Question: I have a task where I need to traverse a tree (checking/un-checking individual items). I've written the code and it works correctly but slow at times. Please help me improve it.
Here is how it is suppose to work:
1. Un-checking the parent unchecks all children of that parent
2. Un-checking the (one or more) child nodes un-checks the parent
3. Checking the parent automatically checks all it's children
4. When all children are checked the parent gets checked as well automatically this should also work with any depth tree..so if there are 3 level deep nodes unchecking the most inner child will uncheck the First parent of each node.
Few other considerations:
Css classes:
- -
So:
- - -
I hope this illustration will help:

And part of HTML source code:
'''
<ul class='treeList2b'><li class='open'> <div class="tlWrap clearfix marked checked" style="padding-left:30px;"><input type="checkbox" checked="checked" class="checkbox" name="SelectedBranch" id="SelectedBranch"><span>Aparatura elektryczna, elektroenergetyka </span></div>
<ul class='treeList2b'><li class='open'> <div class="tlWrap clearfix marked checked" style="padding-left:60px;"><input type="checkbox" checked="checked" class="checkbox" name="SelectedBranch" id="SelectedBranch"><span>Silniki, napedy, automatyka naped&#243;w </span></div>
<ul class='treeList2b'><li class='open'> <div class="tlWrap clearfix marked checked" style="padding-left:90px;"><input type="checkbox" checked="checked" class="checkbox" name="SelectedBranch" id="SelectedBranch"><span>Silniki i napedy przemyslowe </span></div>
<ul class='treeList2b'><li class='open'> <div class="tlWrap clearfix marked checked" style="padding-left:120px;"><input type="checkbox" checked="checked" class="checkbox" name="SelectedBranch" id="SelectedBranch"><span>Pradu stalego </span></div>
</li><li class='open'> <div class="tlWrap clearfix marked checked" style="padding-left:120px;"><input type="checkbox" checked="checked" class="checkbox" name="SelectedBranch" id="SelectedBranch"><span>Pradu przemiennego </span></div>
<ul class='treeList2b'><li class='open'> <div class="tlWrap clearfix marked checked" style="padding-left:150px;"><input type="checkbox" checked="checked" class="checkbox" name="SelectedBranch" id="SelectedBranch"><span>synchroniczne </span></div>
</li><li class='open'> <div class="tlWrap clearfix marked checked" style="padding-left:150px;"><input type="checkbox" checked="checked" class="checkbox" name="SelectedBranch" id="SelectedBranch"><span>asynchroniczne </span></div>
</li></ul></li><li class='open'> <div class="tlWrap clearfix marked checked" style="padding-left:120px;"><input type="checkbox" checked="checked" class="checkbox" name="SelectedBranch" id="SelectedBranch"><span>Silniki krokowe </span></div>
</li><li class='open'> <div class="tlWrap clearfix marked checked" style="padding-left:120px;"><input type="checkbox" checked="checked" class="checkbox" name="SelectedBranch" id="SelectedBranch"><span>Silowniki elektryczne </span></div>
<ul class='treeList2b'><li class='open'> <div class="tlWrap clearfix marked checked" style="padding-left:150px;"><input type="checkbox" checked="checked" class="checkbox" name="SelectedBranch" id="SelectedBranch"><span>Liniowe </span></div>
</li><li class='open'> <div class="tlWrap clearfix marked checked" style="padding-left:150px;"><input type="checkbox" checked="checked" class="checkbox" name="SelectedBranch" id="SelectedBranch"><span>Obrotowe </span></div>
</li></ul></li><li class='open'> <div class="tlWrap clearfix marked checked" style="padding-left:120px;"><input type="checkbox" checked="checked" class="checkbox" name="SelectedBranch" id="SelectedBranch"><span>Serwosilniki, serwonapedy </span></div>
</li><li class='open'> <div class="tlWrap clearfix marked checked" style="padding-left:120px;"><input type="checkbox" checked="checked" class="checkbox" name="SelectedBranch" id="SelectedBranch"><span>Inne </span></div>
</li></ul></li><li class='open'> <div class="tlWrap clearfix marked checked" style="padding-left:90px;"><input type="checkbox" checked="checked" class="checkbox" name="SelectedBranch" id="SelectedBranch"><span>Uklady zabezpieczen silnik&#243;w </span></div>
</li><li class='open'> <div class="tlWrap clearfix marked checked" style="padding-left:90px;"><input type="checkbox" checked="checked" class="checkbox" name="SelectedBranch" id="SelectedBranch"><span>Elektroniczne uklady sterowania naped&#243;w </span></div>
<ul class='treeList2b'><li class='open'> <div class="tlWrap clearfix marked checked" style="padding-left:120px;"><input type="checkbox" checked="checked" class="checkbox" name="SelectedBranch" id="SelectedBranch"><span>Przemienniki pradu stalego </span></div>
</li><li class='open'> <div class="tlWrap clearfix marked checked" style="padding-left:120px;"><input type="checkbox" checked="checked" class="checkbox" name="SelectedBranch" id="SelectedBranch"><span>Przemienniki czestotliwosci (falowniki) </span></div>
</li><li class='open'> <div class="tlWrap clearfix marked checked" style="padding-left:120px;"><input type="checkbox" checked="checked" class="checkbox" name="SelectedBranch" id="SelectedBranch"><span>Uklady lagodnego rozruchu (softstarty) </span></div>
</li><li class='open'> <div class="tlWrap clearfix marked checked" style="padding-left:120px;"><input type="checkbox" checked="checked" class="checkbox" name="SelectedBranch" id="SelectedBranch"><span>Sterowniki silnik&#243;w DC </span></div>
</li><li class='open'> <div class="tlWrap clearfix marked checked" style="padding-left:120px;"><input type="checkbox" checked="checked" class="checkbox" name="SelectedBranch" id="SelectedBranch"><span>Sterowniki silnik&#243;w krokowych </span></div>
<ul class='treeList2b'><li class='open'> <div class="tlWrap clearfix marked checked" style="padding-left:150px;"><input type="checkbox" checked="checked" class="checkbox" name="SelectedBranch" id="SelectedBranch"><span>Jednoosiowe </span></div>
</li><li class='open'> <div class="tlWrap clearfix marked checked" style="padding-left:150px;"><input type="checkbox" checked="checked" class="checkbox" name="SelectedBranch" id="SelectedBranch"><span>Wieloosiowe </span></div>
</li><li class='open'> <div class="tlWrap clearfix marked checked" style="padding-left:150px;"><input type="checkbox" checked="checked" class="checkbox" name="SelectedBranch" id="SelectedBranch"><span>Wieloosiowe z interpolacja </span></div>
</li></ul></li>
'''
...
And my script:
'''
<script type="text/javascript">
/*<![CDATA[*/
$(function(){
$('ul.treeList2b .checkbox').click(function(e){
e.stopPropagation();
var obj = $(this).closest('li').find(':checkbox');
obj.attr('checked', this.checked);
var childCnt=obj.size(); // get childrent count - when parent was clicked
var checkedCnt=obj.filter(':checked').length; // out of those get those that are checked
if (childCnt==checkedCnt){
obj.parents('li').each(function (index, element) {
var objSub = $(element).find('li');
childCnt = objSub.size();
checkedCnt = objSub.find(':checkbox:checked').length;
if (childCnt==checkedCnt) {
$(element).find(':checkbox:first').attr("checked", true);
$(element).children('div.tlWrap').addClass('checked');
}
$(element).children('div.tlWrap').addClass('marked');
});
}else{
var objParent = obj.parents('li').find(':checkbox:first');
objParent.attr("checked", false);
objParent.parent('div.tlWrap').removeClass('checked');
}
refleshCheckbox(this);
});
});
function refleshCheckbox(obj){
if(!$(obj).attr('checked')){
$(obj).closest('li').find('div.tlWrap').removeClass('marked');
}
if ($(obj).closest('ul').find(':checkbox:checked').length==0){
$(obj).closest('ul').parent().find('div.tlWrap').removeClass('marked');
}
}
/*]]>*/
</script>
'''
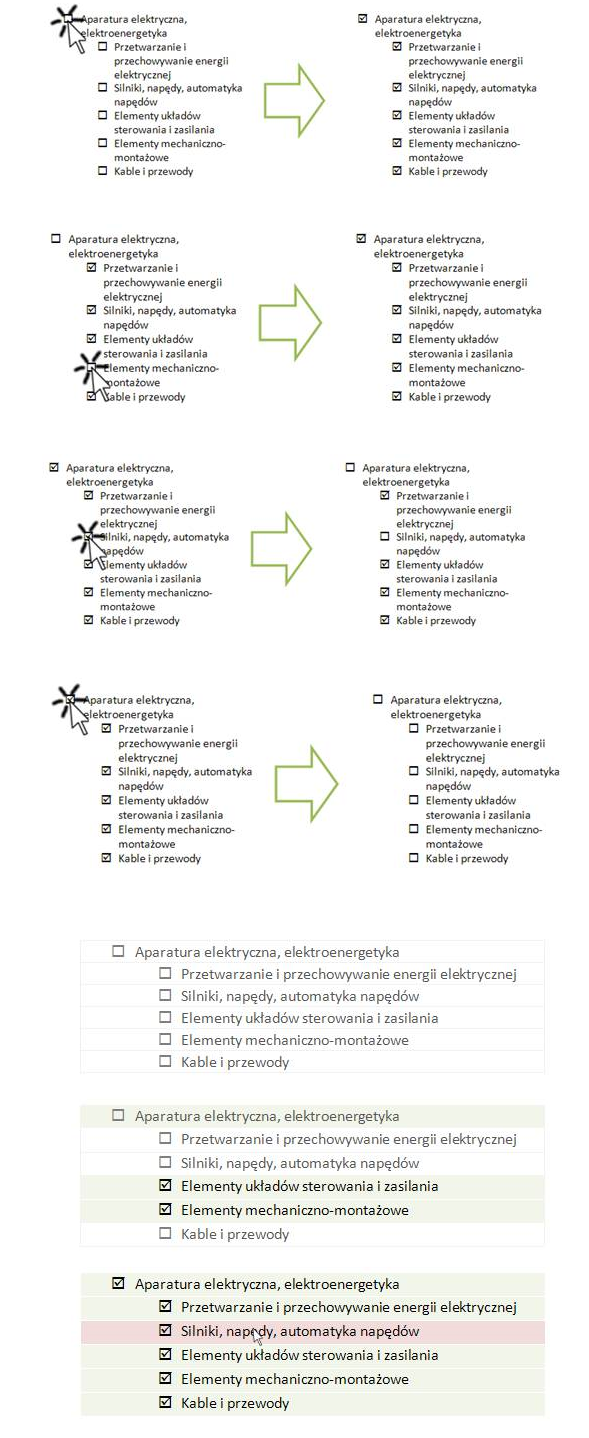
Answer: I won't be adding all the functionality to this answer since you'll learn more by implementing them yourself. But I made a <URL> that works as illustrated:
'''
$(".option-tree > li > label > input:checkbox").each(function(){
var $this = $(this),
options = $this.closest("li").find("> ul > li > label > input:checkbox");
$this.change(function(){
options.prop("checked", $this[0].checked);
});
options.change(function(){
var all = options.length,
checked = options.filter(":checked").length;
$this[0].checked = all === checked;
});
});
'''
Note that the above example is using <URL>.
For earlier versions of jQuery (pre 1.6) it would look like this:
'''
$(".option-tree > li > label > input:checkbox").each(function(){
var $this = $(this),
options = $this.closest("li").find("> ul > li > label > input:checkbox");
$this.change(function(){
if ($this[0].checked) {
options.attr("checked", "checked");
} else {
options.removeAttr("checked");
}
});
options.change(function(){
var all = options.length,
checked = options.filter(":checked").length;
$this[0].checked = all === checked;
});
});
'''